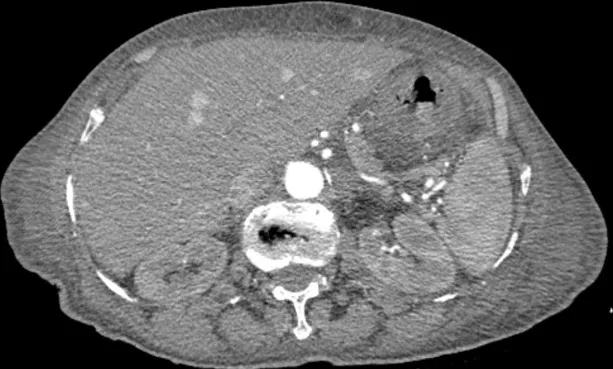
Computed tomography scan of the abdomen with contrast three days after the first scan showing resolution of the gastric pneumatosis and portal venous gas.
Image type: radiology (ct)